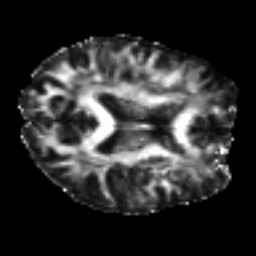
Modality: FA
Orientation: axial
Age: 44
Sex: female
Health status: ill
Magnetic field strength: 3 T
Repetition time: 8.4 s
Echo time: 0.0926 s